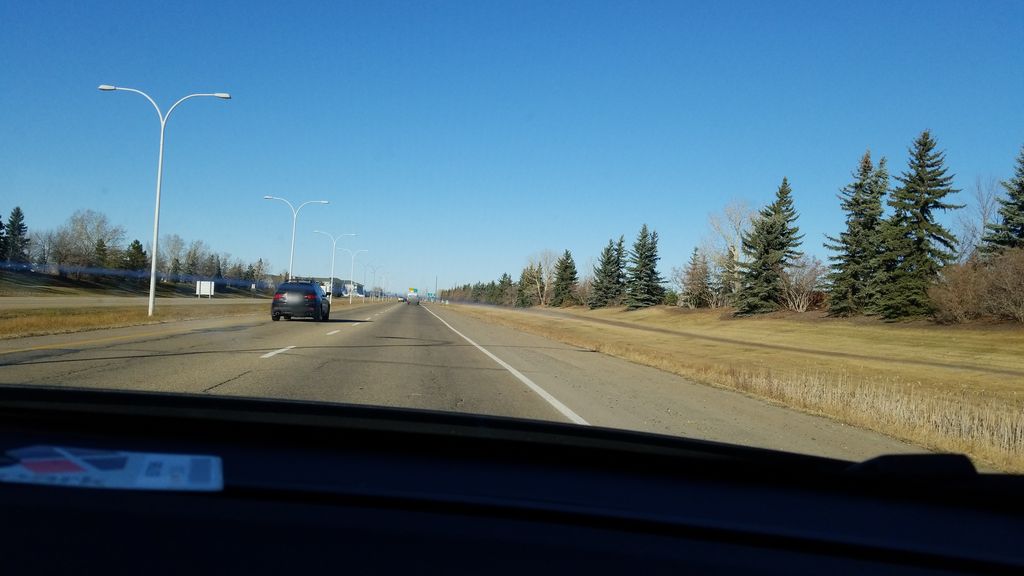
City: edmonton